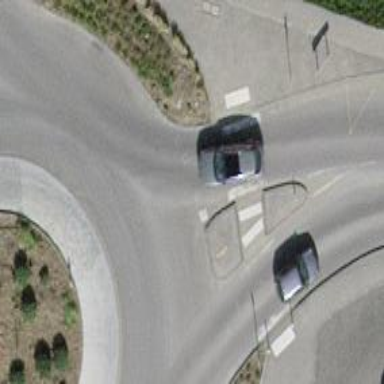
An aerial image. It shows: Uncontrolled zebra crossing on the road.